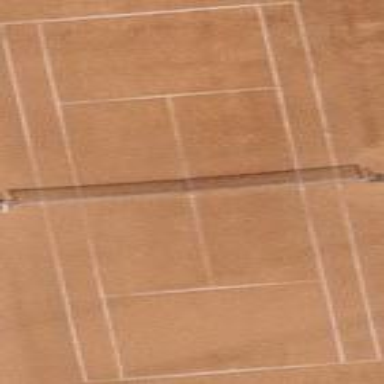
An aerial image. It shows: Tennis court in leisure pitch.